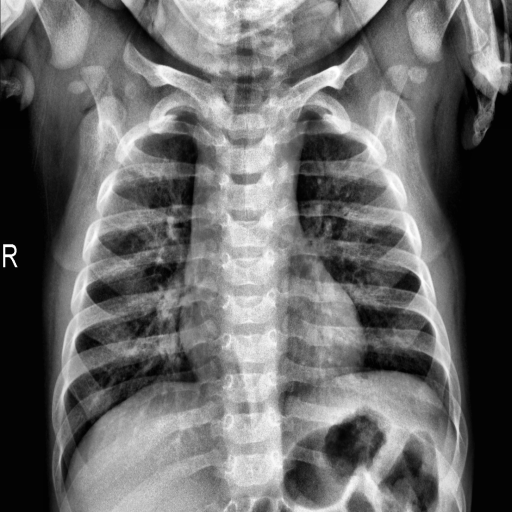
Finding: NORMAL